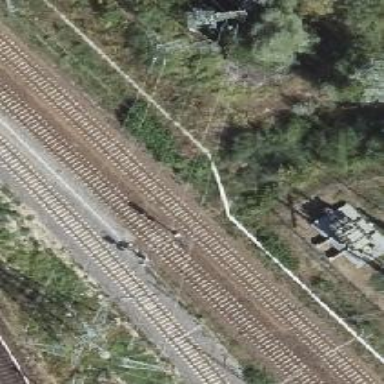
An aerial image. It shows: Railway signal.